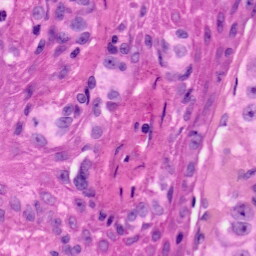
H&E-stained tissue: Skin